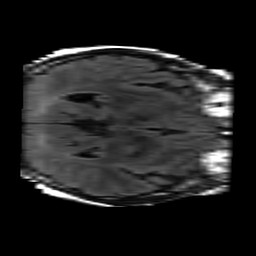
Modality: FLAIR
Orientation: axial
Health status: ill
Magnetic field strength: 3 T